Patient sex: F
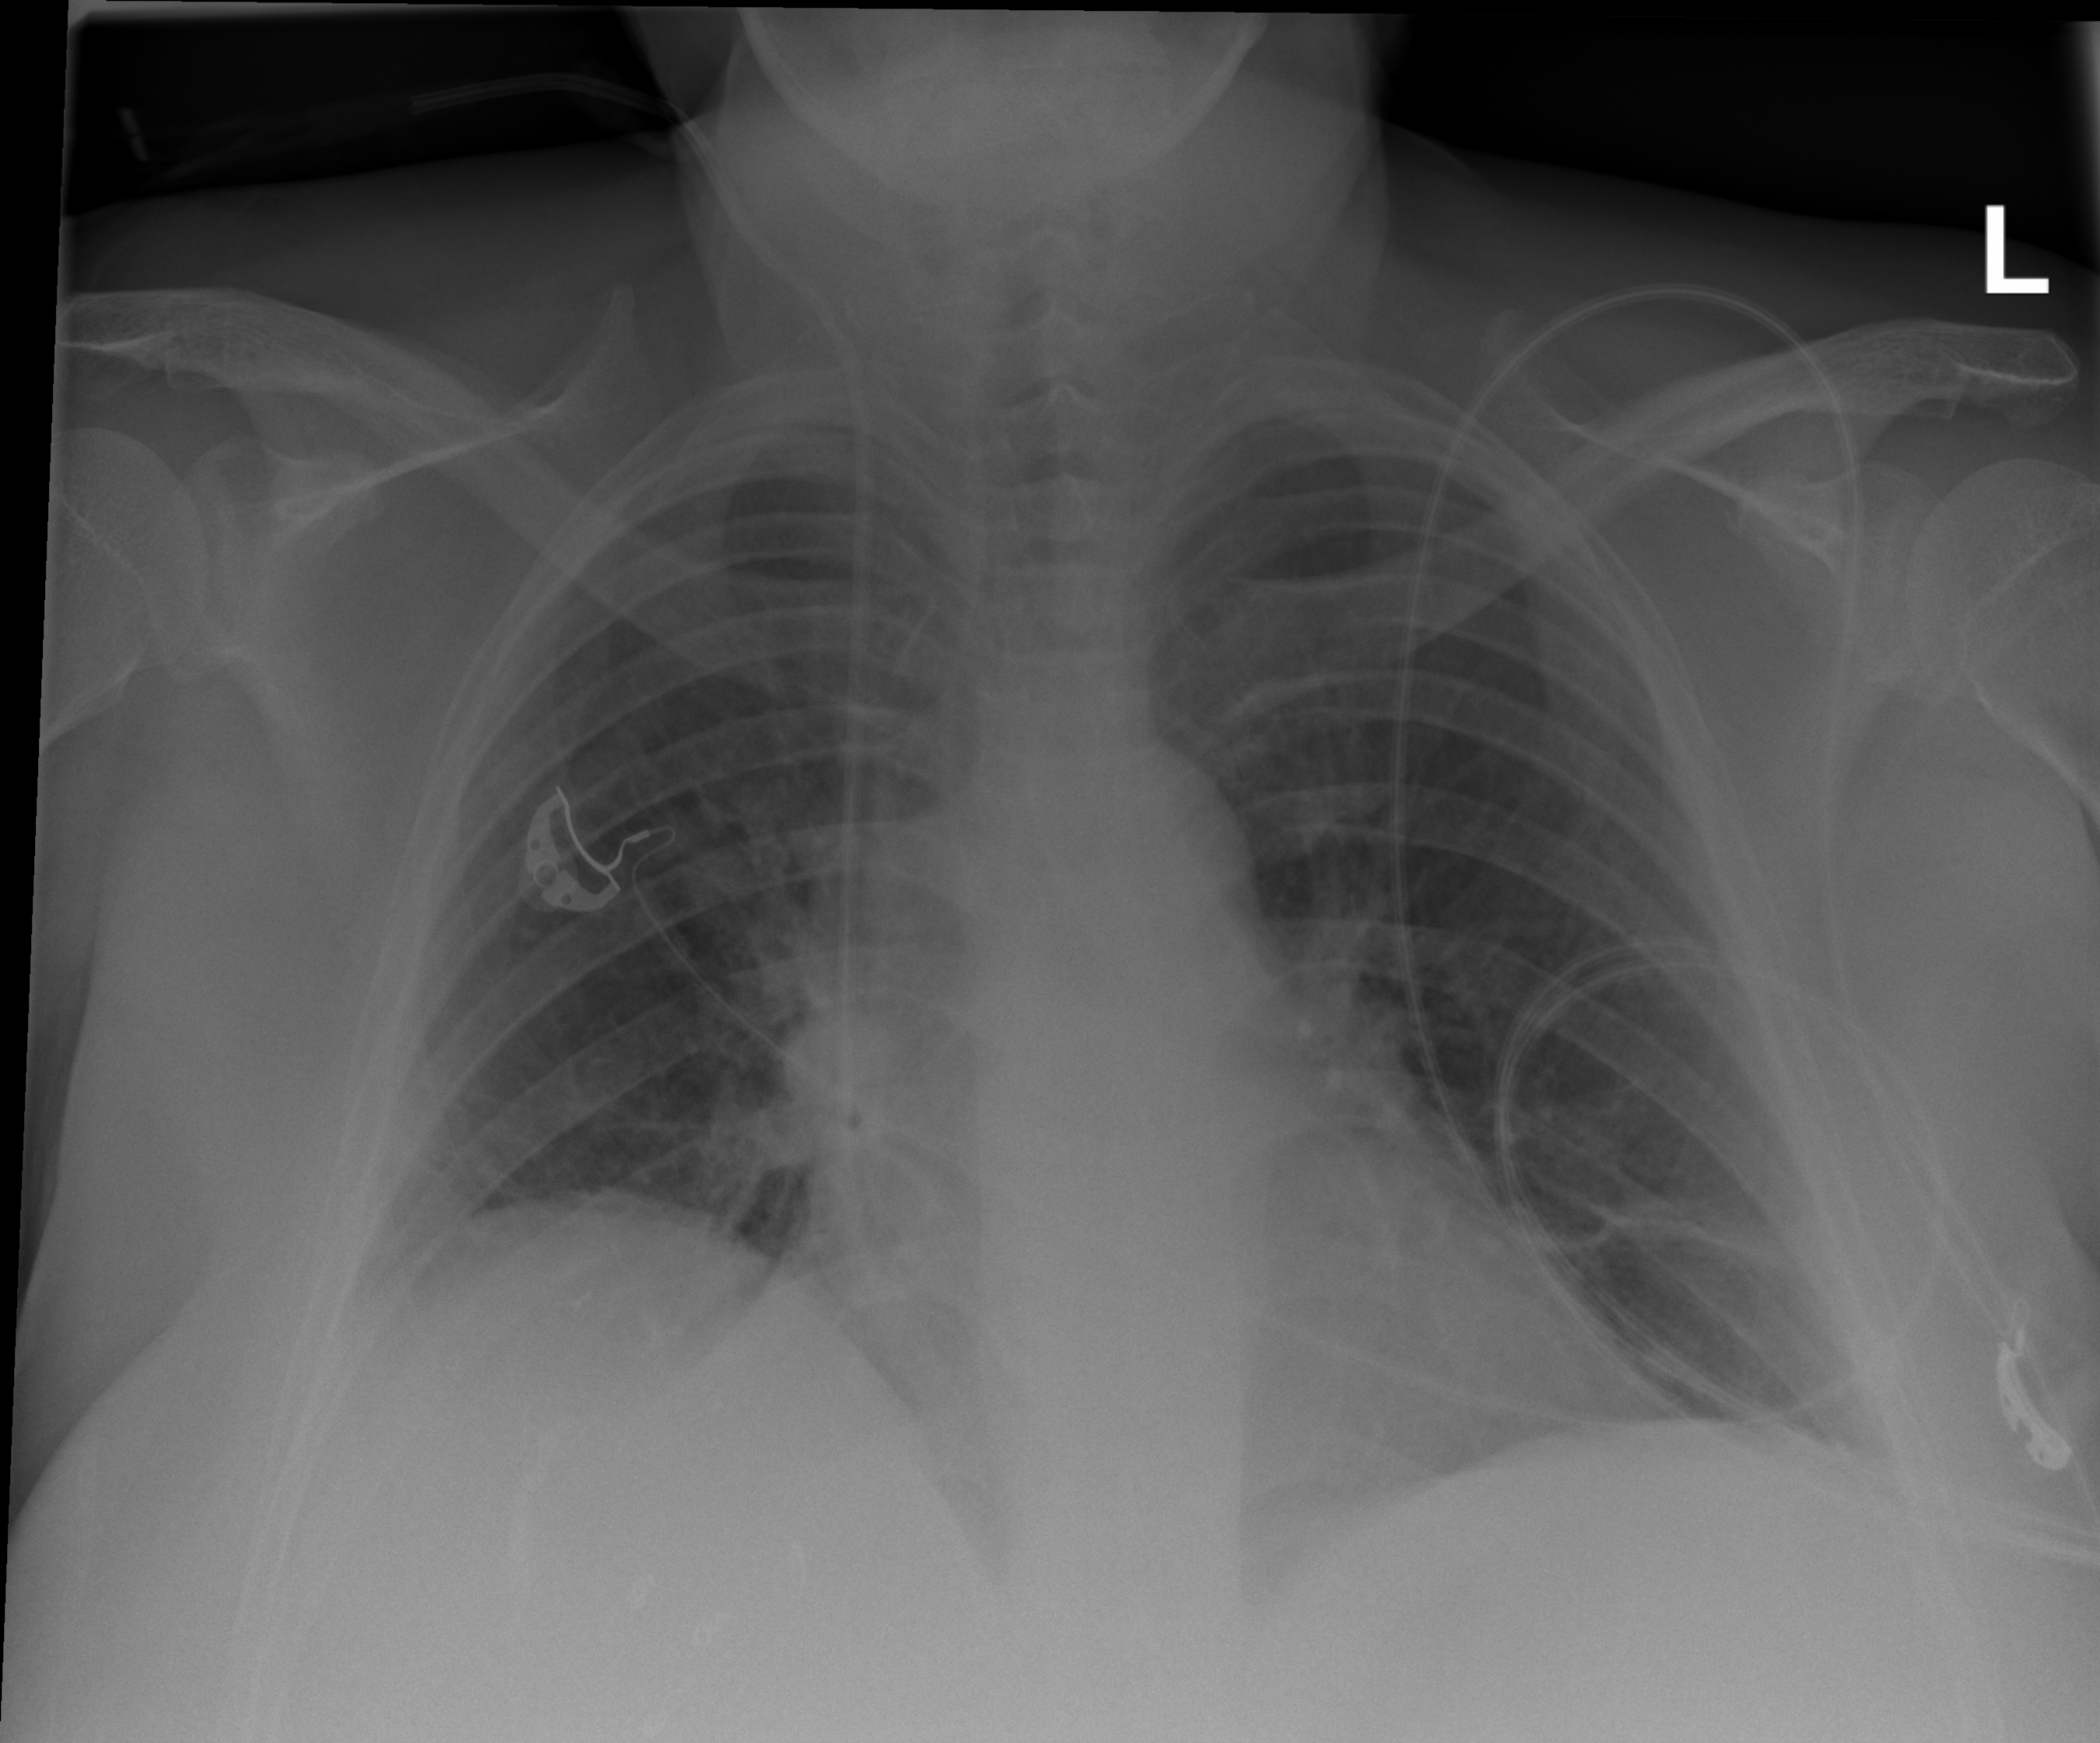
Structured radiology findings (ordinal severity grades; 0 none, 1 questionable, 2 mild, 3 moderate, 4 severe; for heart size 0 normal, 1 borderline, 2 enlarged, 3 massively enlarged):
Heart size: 1
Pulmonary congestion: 0
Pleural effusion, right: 2
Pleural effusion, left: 0
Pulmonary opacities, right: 0
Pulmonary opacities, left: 0
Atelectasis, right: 2
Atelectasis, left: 2